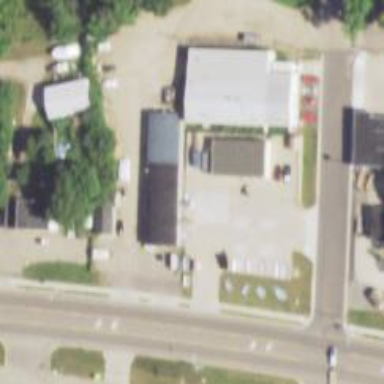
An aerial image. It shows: Convenience shop.